Question: I would like to reproduce the border color made by firebug when you try to inspect the DOM element in a web page.
It looks like the border around the text "Link2" of the following image.

The border around the text "Link" is what I did. The code is visible from this link.
<URL>.
Can someone help me to write the css code to reproduce the border of Link2?
Thanks
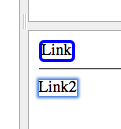
Answer: You'll need to use box-shadows, like this:
<URL>
'''
.cl3 {
-webkit-box-shadow: 0 0 3px 3px lightblue;
-moz-box-shadow: 0 0 3px 3px lightblue;
box-shadow: 0 0 3px 3px lightblue;
}
'''